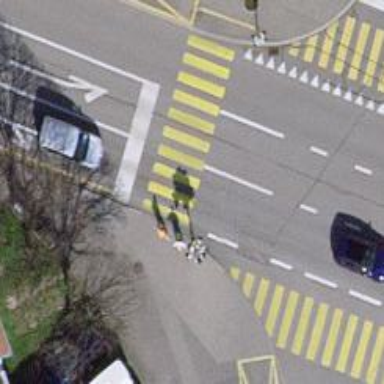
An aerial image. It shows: Crossing with marked traffic signals.